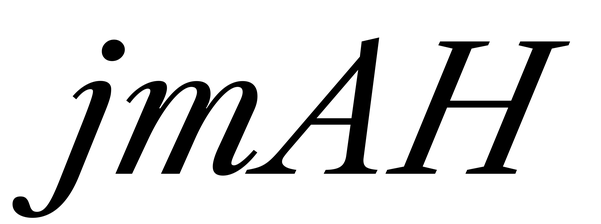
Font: LibreCaslonText-Italic_Italic